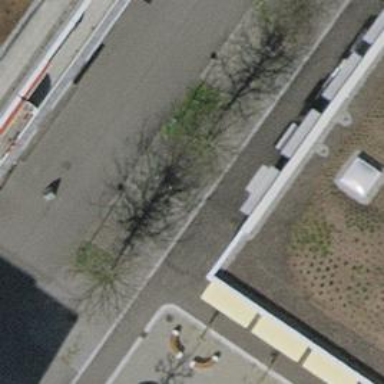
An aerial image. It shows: Bicycle parking area with stands available.